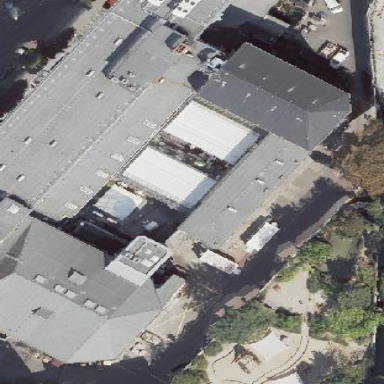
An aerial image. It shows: Commercial building.